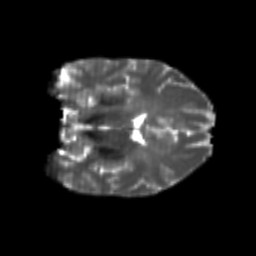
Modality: T2w
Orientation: coronal
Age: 24
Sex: female
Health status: healthy
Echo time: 0.074 s